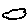
Label: cloud